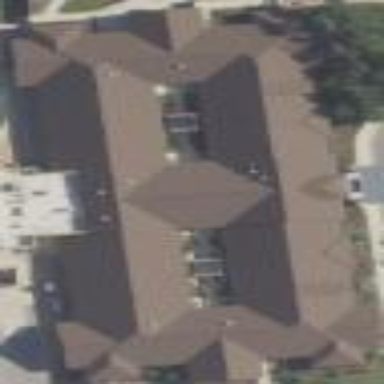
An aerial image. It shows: Nursing home building.